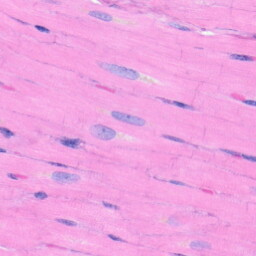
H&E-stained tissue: Heart